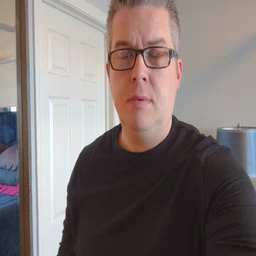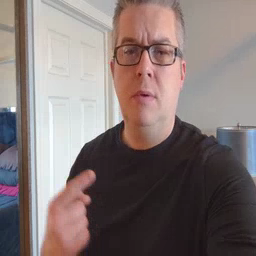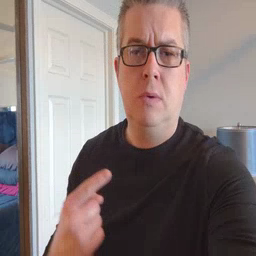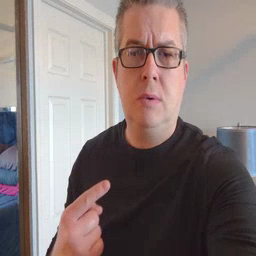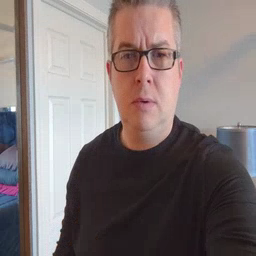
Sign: owie